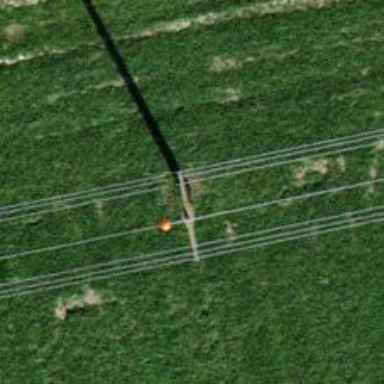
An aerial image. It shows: Power pole.